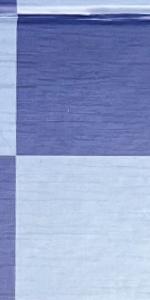
Label: Empty